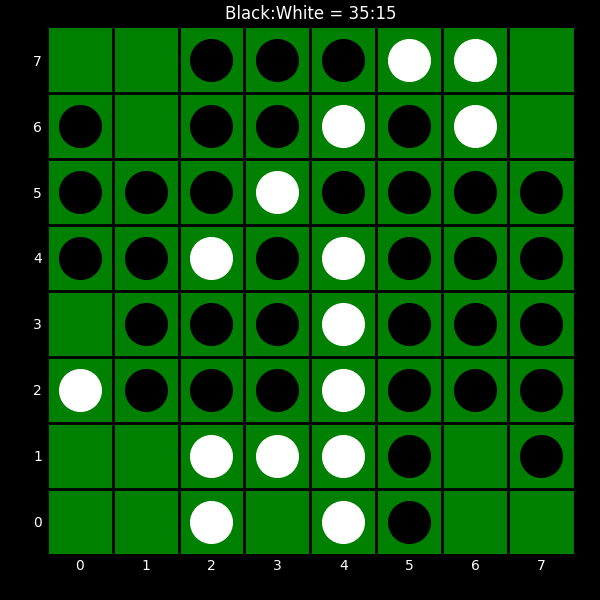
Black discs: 35
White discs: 15